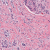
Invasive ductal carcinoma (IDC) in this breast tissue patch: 0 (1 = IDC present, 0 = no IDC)